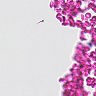
Metastatic tissue present: no